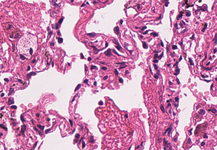
Tumor epithelial tissue: no
Tumor-associated stroma tissue: no
Normal tissue: yes